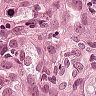
Metastatic tissue present: yes